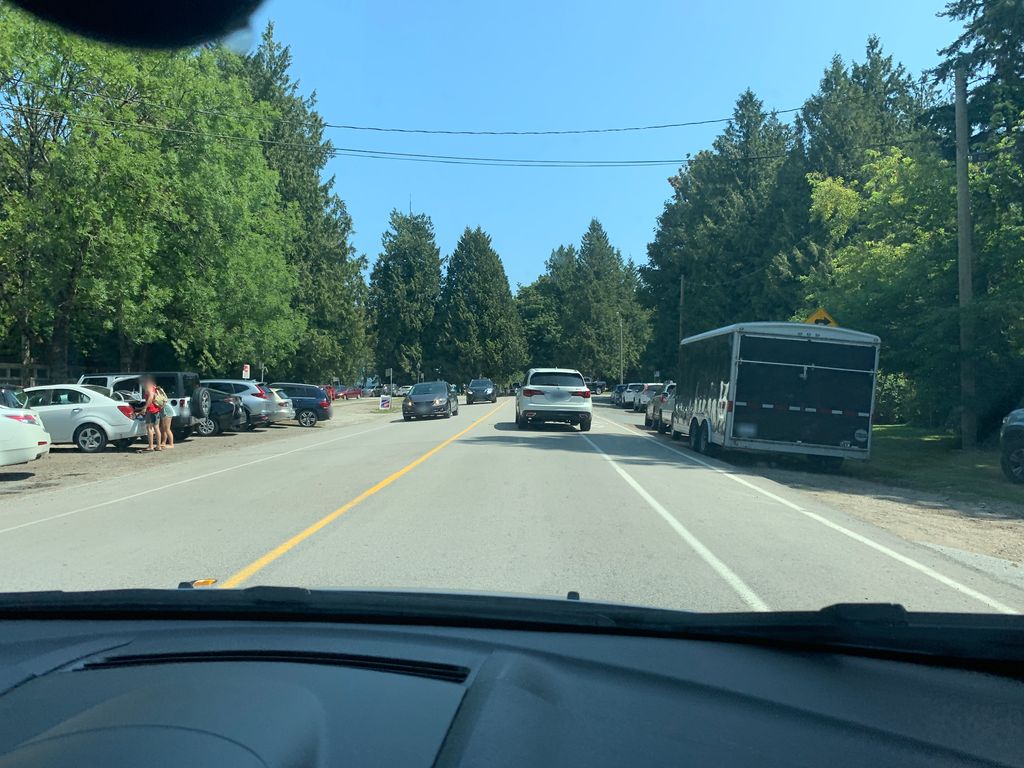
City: vancouver